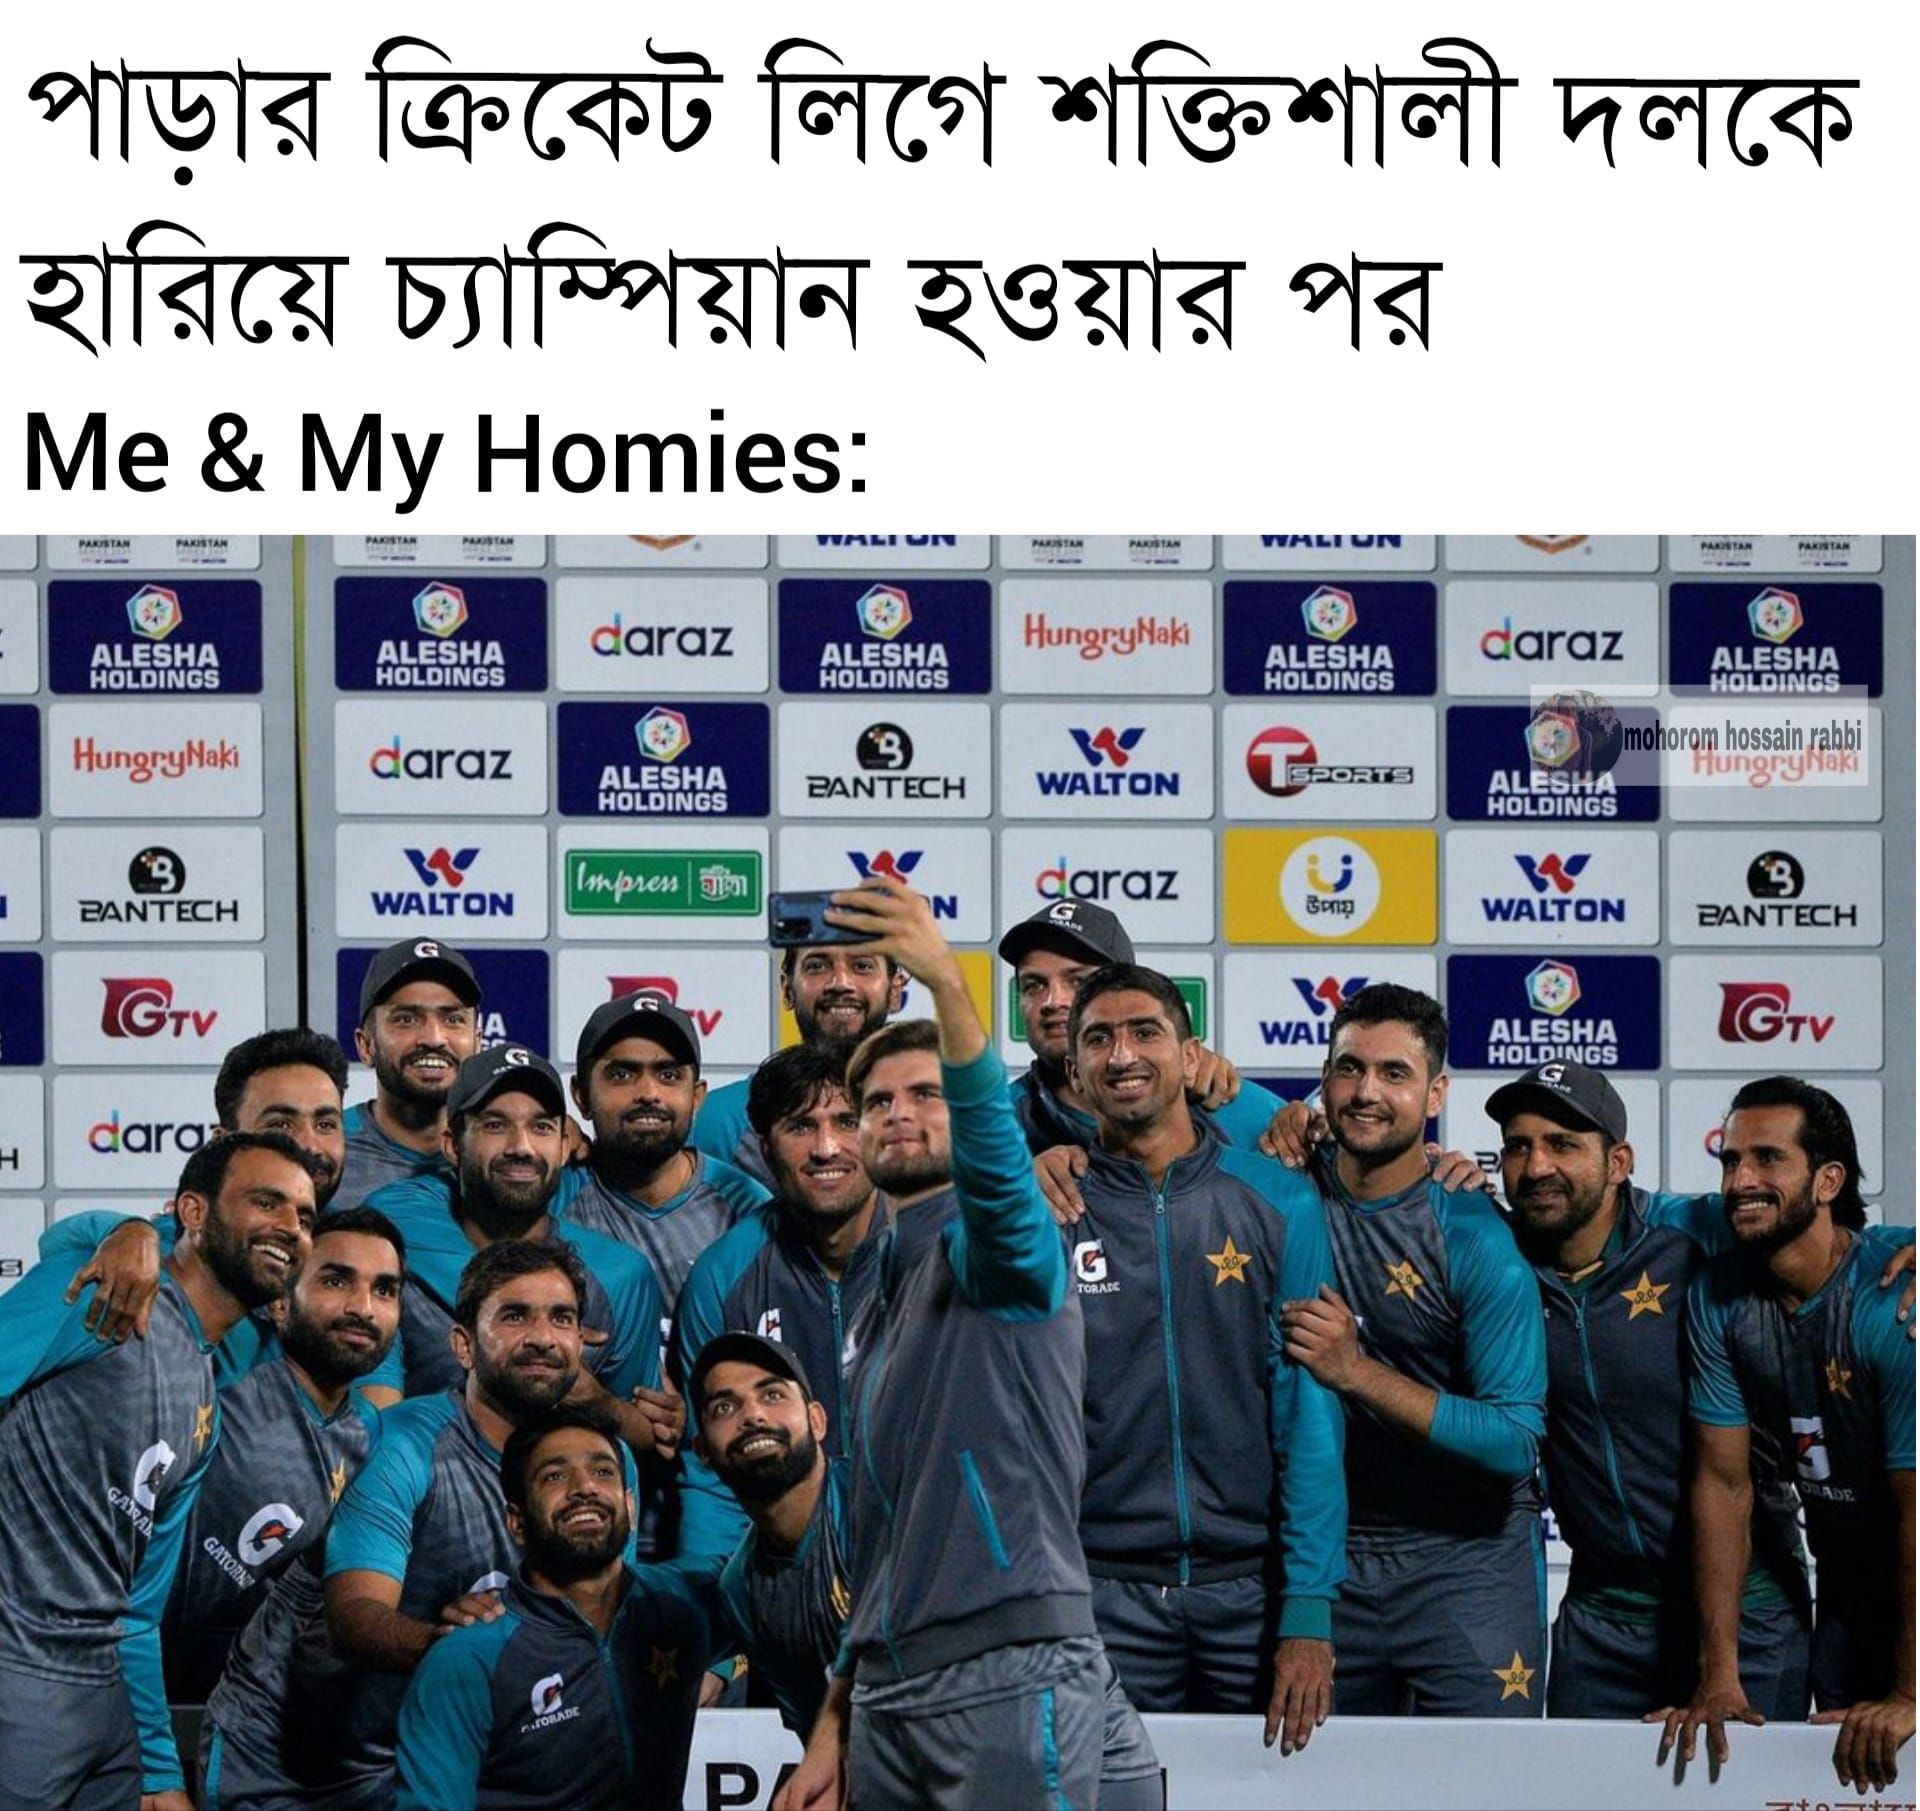
Caption: পাড়ার ক্রিকেট লিগে শক্তিশালী দলকে হারিয়ে চ্যাম্পিয়ন হওয়ার পর    Me & My Homies:
Label: non-hate